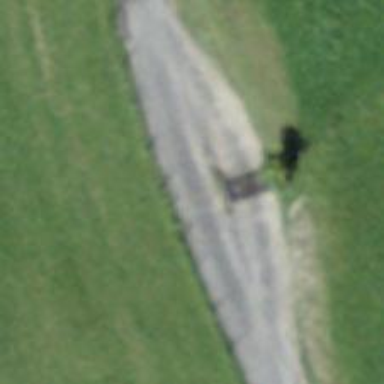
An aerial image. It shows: Cattle grid.